Aerial crown-view tile of a tropical tree (Barro Colorado Island, Panama), acquired 20250317:
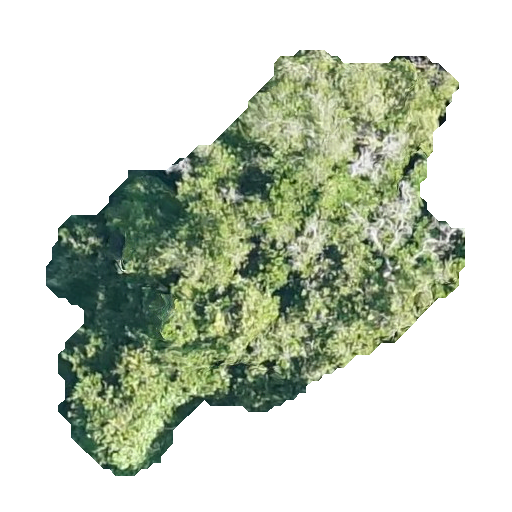
Species: Guapira myrtiflora
GBIF accepted scientific name: Guapira myrtiflora
Crown area: 159.926 m²